Question: I have a few events in my agenda, but there are displaying like this :

I looked up at CSS, but all seems correct :
- 'position: absolute; z-index: 8; top: 0px; left: 222px; width: 43px; height: 333px;'-
Do you have any clue ?
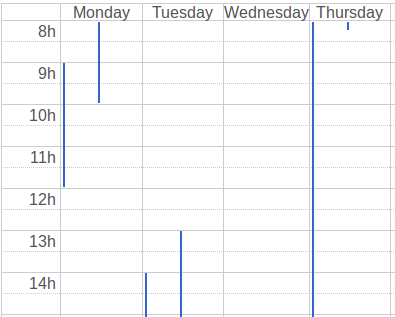
Answer: I found the answer myself :
I have a reset.css which set 'max-width: 100%' to divs and links, so I added :
'.fc a, .fc div { max-width: none; }' to my CSS and it worked fine.